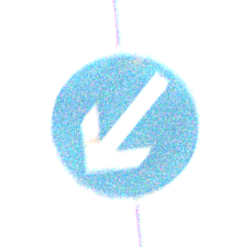
Verkehrszeichen: VorgeschriebeneVorbeifahrtLinks
Umgebung: Outdoor, RoadRail
Tageszeit: MorningAfternoon
Wetter: PartlyCloudy
Licht: Natural
Jahreszeit: NotSpecified
Kontrast: HighContrast